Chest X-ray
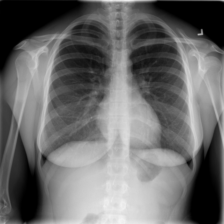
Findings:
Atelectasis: negative
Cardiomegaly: negative
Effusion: negative
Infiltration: negative
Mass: negative
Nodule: negative
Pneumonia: negative
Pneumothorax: negative
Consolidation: negative
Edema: negative
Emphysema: negative
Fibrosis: negative
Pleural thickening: negative
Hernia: negative